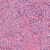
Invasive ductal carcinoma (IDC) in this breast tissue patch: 1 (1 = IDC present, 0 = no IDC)